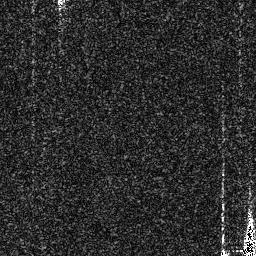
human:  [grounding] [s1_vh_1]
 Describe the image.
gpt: In the satellite image, there is  <ref>1 medium ship </ref> <box>[[93, 82, 99, 99, 0]]</box> located at bottom right.